Field crop: maize
Growth stage: 2
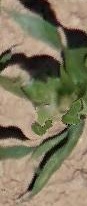
Species: maize